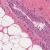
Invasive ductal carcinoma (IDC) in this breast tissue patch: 0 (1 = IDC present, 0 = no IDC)